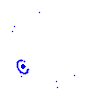
Particle: electron